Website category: university
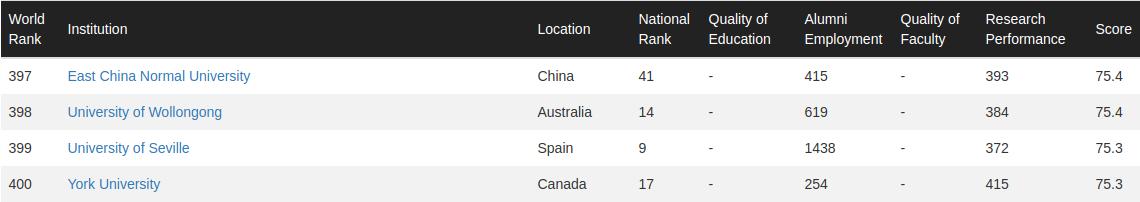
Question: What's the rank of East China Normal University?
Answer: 397

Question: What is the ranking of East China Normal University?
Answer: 397

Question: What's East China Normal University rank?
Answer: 397

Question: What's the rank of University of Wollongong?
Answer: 398

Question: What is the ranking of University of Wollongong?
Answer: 398

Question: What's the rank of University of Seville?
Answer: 399

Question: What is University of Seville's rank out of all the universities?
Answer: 399

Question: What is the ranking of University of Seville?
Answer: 399

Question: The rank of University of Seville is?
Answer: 399

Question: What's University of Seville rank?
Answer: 399

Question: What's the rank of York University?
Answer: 400

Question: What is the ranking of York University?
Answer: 400

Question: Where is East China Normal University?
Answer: China

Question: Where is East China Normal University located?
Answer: China

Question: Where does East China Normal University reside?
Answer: China

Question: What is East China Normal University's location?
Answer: China

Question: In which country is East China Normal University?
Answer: China

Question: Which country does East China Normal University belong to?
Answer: China

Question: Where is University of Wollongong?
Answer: Australia

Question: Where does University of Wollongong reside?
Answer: Australia

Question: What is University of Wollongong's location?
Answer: Australia

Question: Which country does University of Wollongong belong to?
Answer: Australia

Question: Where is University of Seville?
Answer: Spain

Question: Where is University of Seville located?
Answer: Spain

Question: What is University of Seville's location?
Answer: Spain

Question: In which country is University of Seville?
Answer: Spain

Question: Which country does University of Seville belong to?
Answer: Spain

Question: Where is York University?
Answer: Canada

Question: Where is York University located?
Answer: Canada

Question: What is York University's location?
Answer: Canada

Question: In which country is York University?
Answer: Canada

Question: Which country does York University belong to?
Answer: Canada

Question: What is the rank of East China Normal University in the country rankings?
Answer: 41

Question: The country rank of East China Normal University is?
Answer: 41

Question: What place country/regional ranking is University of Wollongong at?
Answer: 14

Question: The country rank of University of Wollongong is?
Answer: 14

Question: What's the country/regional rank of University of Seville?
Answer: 9

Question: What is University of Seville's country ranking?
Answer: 9

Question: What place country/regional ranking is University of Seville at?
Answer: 9

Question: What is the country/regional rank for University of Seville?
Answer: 9

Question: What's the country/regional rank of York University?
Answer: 17

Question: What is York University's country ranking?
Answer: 17

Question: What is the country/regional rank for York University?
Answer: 17

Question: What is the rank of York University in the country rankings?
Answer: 17

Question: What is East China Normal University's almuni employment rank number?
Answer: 415

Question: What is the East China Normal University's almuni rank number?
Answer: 415

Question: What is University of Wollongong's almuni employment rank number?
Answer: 619

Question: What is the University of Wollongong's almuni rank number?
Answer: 619

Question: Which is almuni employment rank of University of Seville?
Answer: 1438

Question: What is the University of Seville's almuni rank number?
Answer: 1438

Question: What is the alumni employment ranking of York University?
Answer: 254

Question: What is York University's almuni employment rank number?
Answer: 254

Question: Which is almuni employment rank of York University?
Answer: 254

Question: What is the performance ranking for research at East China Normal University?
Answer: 393

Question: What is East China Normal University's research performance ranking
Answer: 393

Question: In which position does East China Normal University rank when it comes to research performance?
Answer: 393

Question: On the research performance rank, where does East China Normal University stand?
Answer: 393

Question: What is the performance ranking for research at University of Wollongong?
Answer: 384

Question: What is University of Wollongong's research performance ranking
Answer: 384

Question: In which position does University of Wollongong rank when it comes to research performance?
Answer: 384

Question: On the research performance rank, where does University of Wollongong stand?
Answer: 384

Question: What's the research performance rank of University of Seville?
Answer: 372

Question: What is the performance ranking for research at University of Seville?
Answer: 372

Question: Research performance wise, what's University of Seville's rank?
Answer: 372